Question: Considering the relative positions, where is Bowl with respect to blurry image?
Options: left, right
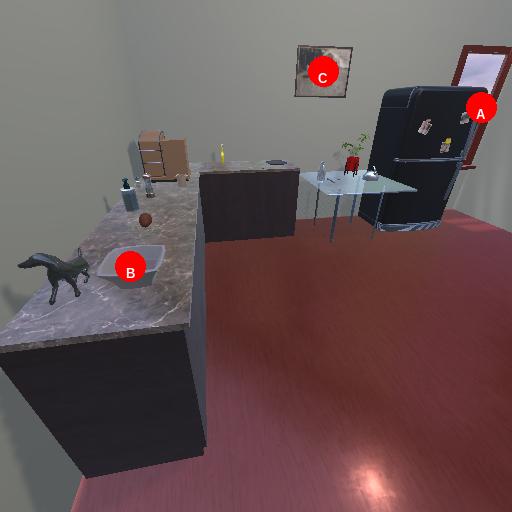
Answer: left